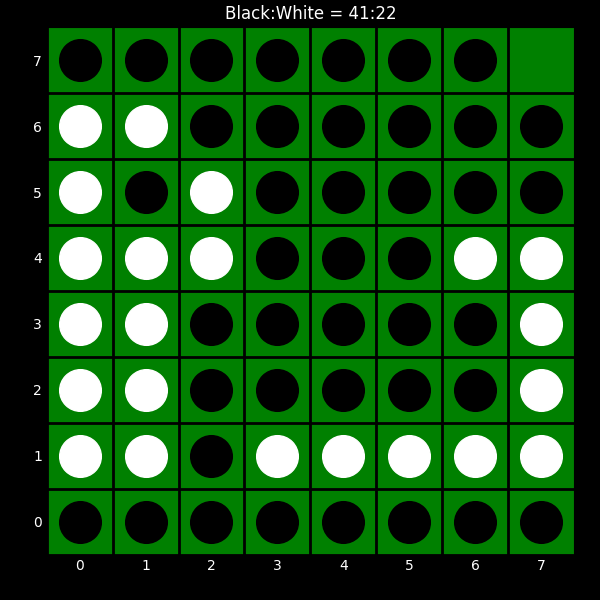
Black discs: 41
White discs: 22